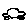
Label: car